Interaction volume radius: 5 \u00c5
Interaction volume height: 30 \u00c5
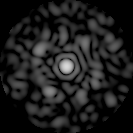
Disorder parameter: 0.8069